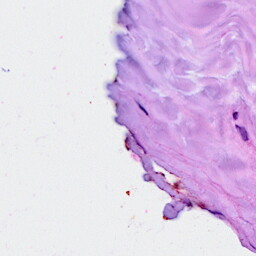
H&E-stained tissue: Breast